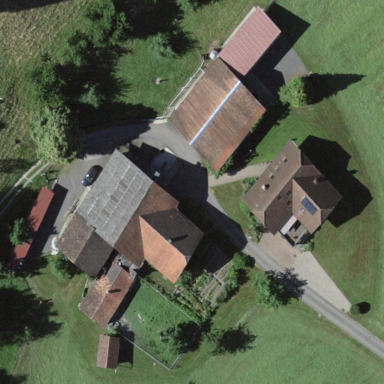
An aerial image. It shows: Farmyard area.